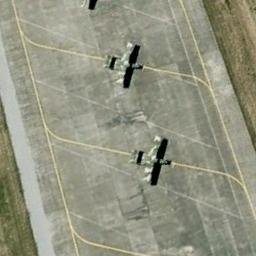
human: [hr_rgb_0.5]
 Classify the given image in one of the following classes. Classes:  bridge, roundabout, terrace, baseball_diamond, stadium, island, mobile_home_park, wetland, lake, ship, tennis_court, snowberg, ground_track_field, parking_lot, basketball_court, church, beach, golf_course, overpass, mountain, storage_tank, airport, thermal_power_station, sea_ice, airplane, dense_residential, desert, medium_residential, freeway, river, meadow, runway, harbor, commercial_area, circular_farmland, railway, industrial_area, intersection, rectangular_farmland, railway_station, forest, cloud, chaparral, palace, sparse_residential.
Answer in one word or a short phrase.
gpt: airplane